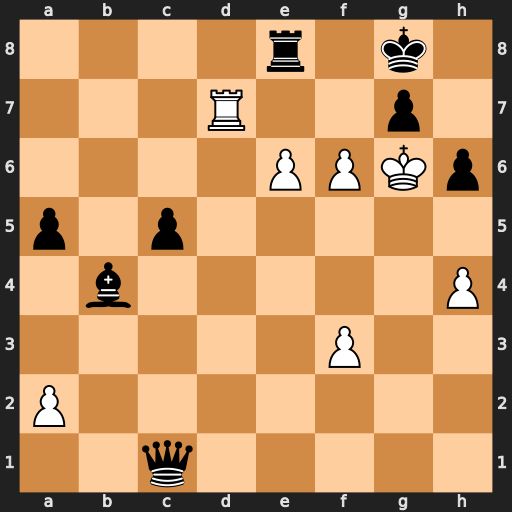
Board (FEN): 4r1k1/3R2p1/4PPKp/p1p5/1b5P/5P2/P7/2q5
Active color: w
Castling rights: -
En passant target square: -
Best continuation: f7+ Kf8 e7+ Rxe7 Rd8+ Re8 fxe8=Q#